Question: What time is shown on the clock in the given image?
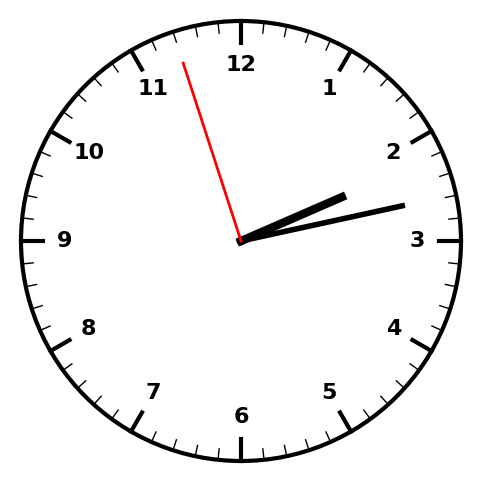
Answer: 02:12:57